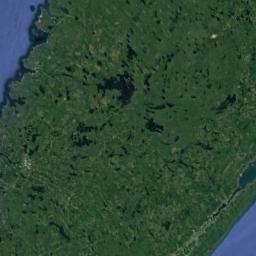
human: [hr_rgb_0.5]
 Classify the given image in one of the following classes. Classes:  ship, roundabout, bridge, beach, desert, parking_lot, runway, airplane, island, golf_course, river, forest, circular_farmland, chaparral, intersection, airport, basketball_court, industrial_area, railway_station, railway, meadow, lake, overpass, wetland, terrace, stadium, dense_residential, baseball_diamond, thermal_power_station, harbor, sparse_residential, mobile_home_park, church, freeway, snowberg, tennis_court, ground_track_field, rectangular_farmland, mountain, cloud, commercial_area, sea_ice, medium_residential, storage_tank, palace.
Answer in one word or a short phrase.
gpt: wetland